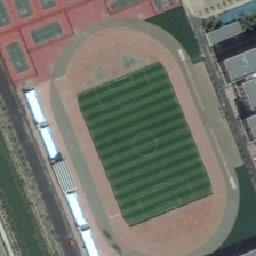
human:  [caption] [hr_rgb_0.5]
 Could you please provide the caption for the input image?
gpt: Some buildings are close to several tennis courts and basketball playground and playground.

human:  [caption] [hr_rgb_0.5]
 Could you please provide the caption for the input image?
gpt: There are several buildings near a playground with tennis court and basketball court.

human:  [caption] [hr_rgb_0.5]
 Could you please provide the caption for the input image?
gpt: There are many buildings near the playground, including tennis court and basketball court.

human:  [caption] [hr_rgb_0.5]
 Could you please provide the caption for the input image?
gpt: several buildings are close to a playground with some tennis courts and basketball courts.

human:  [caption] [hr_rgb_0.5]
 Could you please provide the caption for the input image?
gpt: Several buildings are near a playground with a few tennis courts and basketball courts.